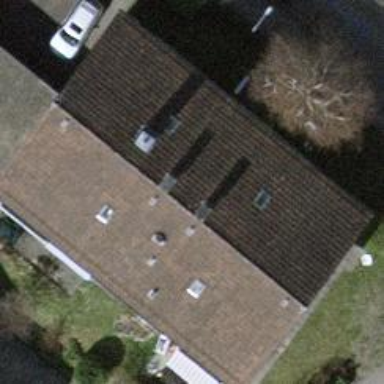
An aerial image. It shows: Pitched roof building.